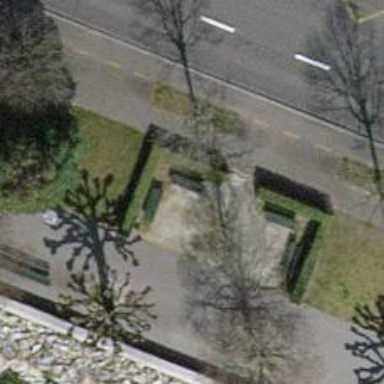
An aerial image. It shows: Bench for seating.